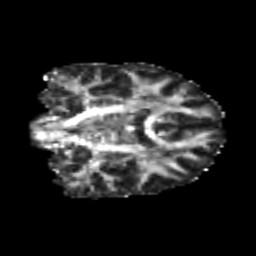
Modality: FA
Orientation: coronal
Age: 20
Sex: female
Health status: healthy
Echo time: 0.074 s